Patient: sex F, age 68
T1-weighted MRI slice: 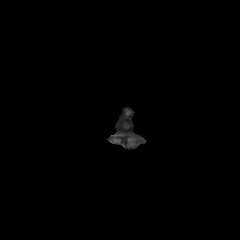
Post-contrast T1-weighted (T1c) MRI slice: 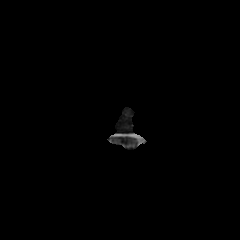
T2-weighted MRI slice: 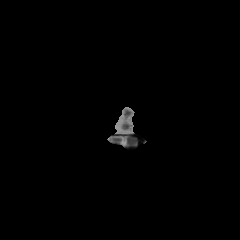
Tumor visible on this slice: no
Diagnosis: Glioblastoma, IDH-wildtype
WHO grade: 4